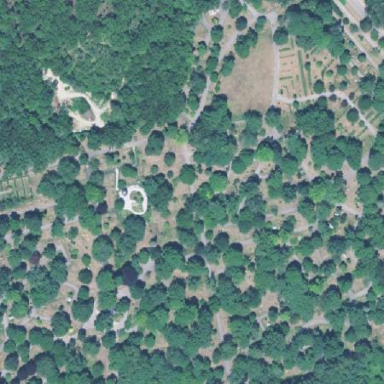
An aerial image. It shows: Cemetery that serves as grave yard with historic significance.